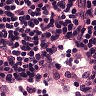
Metastatic tissue present: no